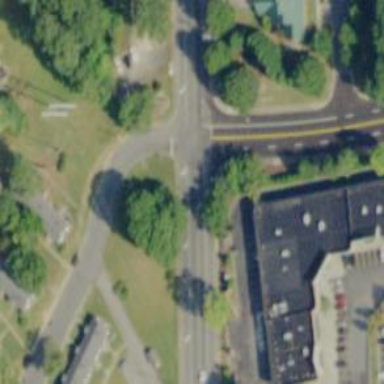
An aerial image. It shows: Stop road.